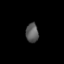
Tissue: lung
Cell type: Epithelial cells
Senescence score: 0.2269
Nuclear area (px): 240
Mean DAPI intensity: 90.129